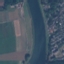
Land use / land cover class: River